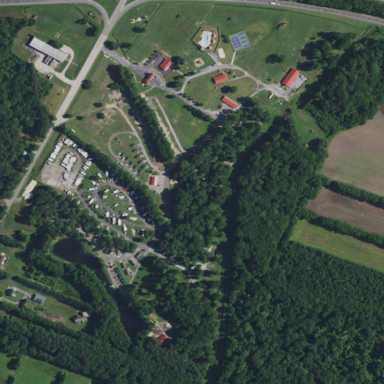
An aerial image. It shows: Campsite where tents and caravans are present. Perfect spot for outdoor enthusiasts to relax and unwind.